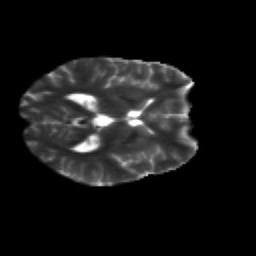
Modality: T2w
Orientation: axial
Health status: healthy
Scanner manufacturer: siemens
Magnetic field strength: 3 T
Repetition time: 12 s
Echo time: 0.092 s